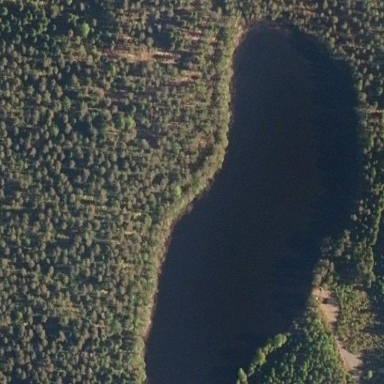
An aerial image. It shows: Serene lake.